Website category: sports
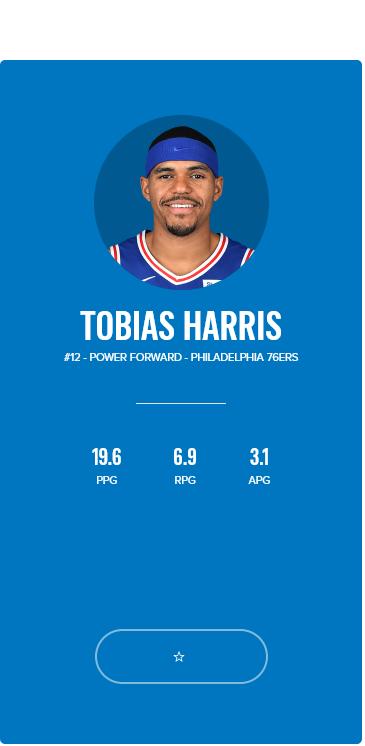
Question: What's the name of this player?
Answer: TOBIAS HARRIS

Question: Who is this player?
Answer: TOBIAS HARRIS

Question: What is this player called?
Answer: TOBIAS HARRIS

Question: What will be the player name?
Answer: TOBIAS HARRIS

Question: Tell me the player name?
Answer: TOBIAS HARRIS

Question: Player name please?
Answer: TOBIAS HARRIS

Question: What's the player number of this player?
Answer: #12

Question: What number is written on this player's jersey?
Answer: #12

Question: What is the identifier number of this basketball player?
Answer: #12

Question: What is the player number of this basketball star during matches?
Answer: #12

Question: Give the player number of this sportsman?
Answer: #12

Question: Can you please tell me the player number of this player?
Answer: #12

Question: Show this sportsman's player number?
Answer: #12

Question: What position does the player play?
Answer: POWER FORWARD

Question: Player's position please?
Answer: POWER FORWARD

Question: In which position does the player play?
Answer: POWER FORWARD

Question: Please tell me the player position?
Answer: POWER FORWARD

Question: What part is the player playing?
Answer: POWER FORWARD

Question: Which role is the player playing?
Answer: POWER FORWARD

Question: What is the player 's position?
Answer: POWER FORWARD

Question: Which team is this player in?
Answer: PHILADELPHIA 76ERS

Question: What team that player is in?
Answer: PHILADELPHIA 76ERS

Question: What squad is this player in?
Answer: PHILADELPHIA 76ERS

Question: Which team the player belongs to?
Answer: PHILADELPHIA 76ERS

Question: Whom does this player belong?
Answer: PHILADELPHIA 76ERS

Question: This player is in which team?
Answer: PHILADELPHIA 76ERS

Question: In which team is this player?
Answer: PHILADELPHIA 76ERS

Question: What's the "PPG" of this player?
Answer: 19.6

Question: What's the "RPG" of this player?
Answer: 6.9

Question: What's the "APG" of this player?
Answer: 3.1

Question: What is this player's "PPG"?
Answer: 19.6

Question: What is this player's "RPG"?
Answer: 6.9

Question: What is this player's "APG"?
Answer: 3.1

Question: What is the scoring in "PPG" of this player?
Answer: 19.6

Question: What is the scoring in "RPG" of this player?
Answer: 6.9

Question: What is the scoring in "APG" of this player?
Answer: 3.1

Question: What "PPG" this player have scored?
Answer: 19.6

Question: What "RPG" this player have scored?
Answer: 6.9

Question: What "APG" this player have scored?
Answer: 3.1

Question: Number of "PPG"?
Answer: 19.6

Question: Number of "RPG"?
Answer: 6.9

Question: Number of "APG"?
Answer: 3.1

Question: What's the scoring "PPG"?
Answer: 19.6

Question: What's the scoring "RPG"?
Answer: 6.9

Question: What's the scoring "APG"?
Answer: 3.1